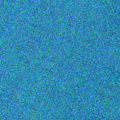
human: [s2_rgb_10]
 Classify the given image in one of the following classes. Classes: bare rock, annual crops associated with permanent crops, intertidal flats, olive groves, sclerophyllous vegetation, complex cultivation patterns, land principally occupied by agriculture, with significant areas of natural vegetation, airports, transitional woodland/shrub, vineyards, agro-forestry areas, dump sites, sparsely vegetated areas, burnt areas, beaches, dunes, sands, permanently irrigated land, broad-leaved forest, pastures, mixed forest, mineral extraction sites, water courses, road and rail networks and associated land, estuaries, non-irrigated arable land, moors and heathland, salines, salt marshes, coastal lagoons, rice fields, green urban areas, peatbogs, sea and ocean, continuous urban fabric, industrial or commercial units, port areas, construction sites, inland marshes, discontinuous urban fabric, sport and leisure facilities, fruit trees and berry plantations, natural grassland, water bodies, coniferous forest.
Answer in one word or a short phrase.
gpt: sea and ocean